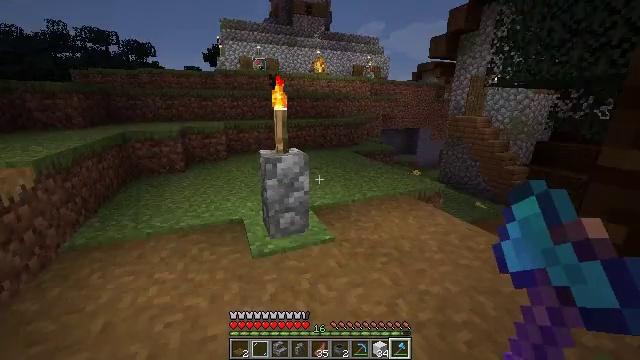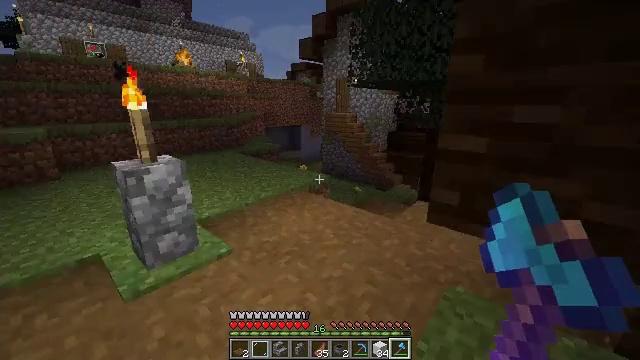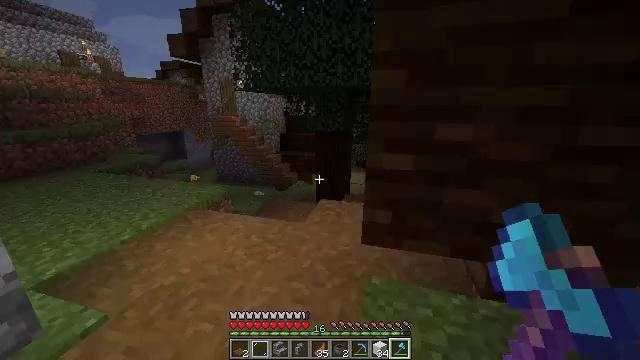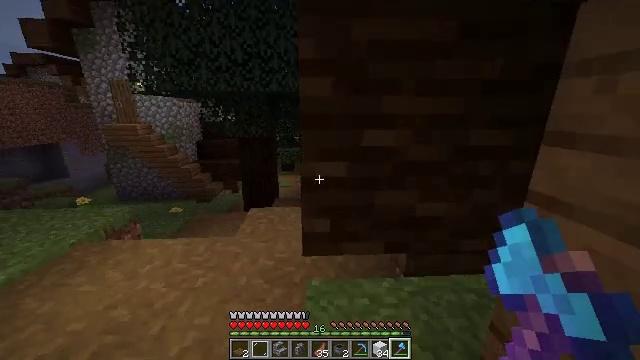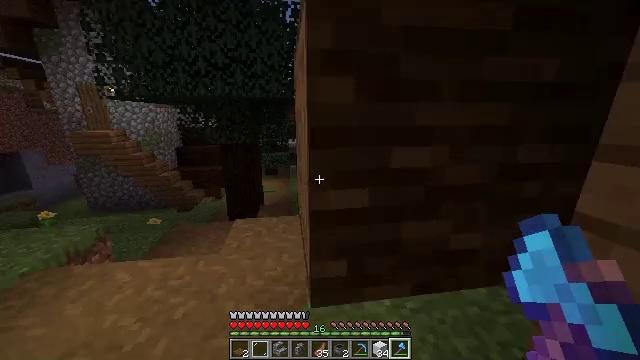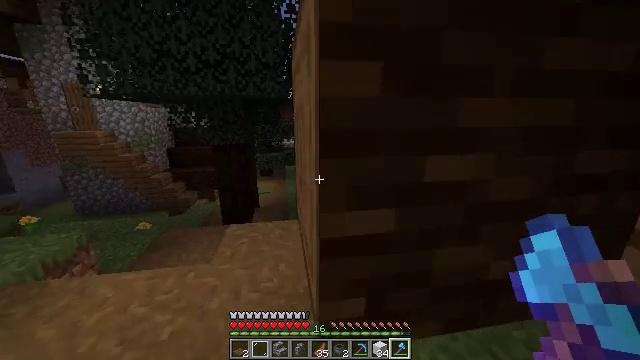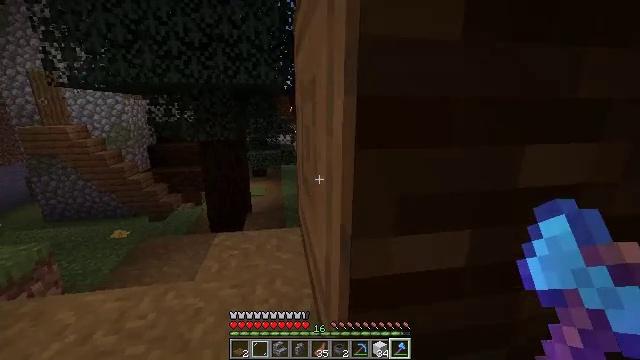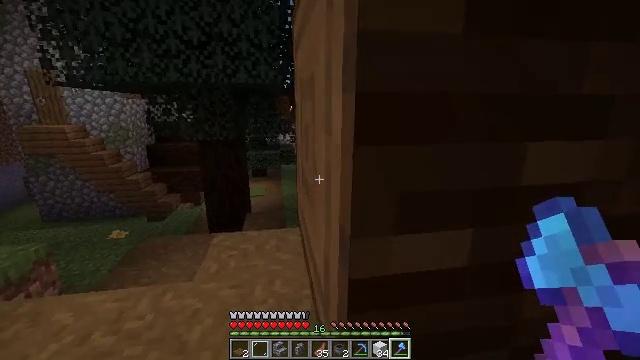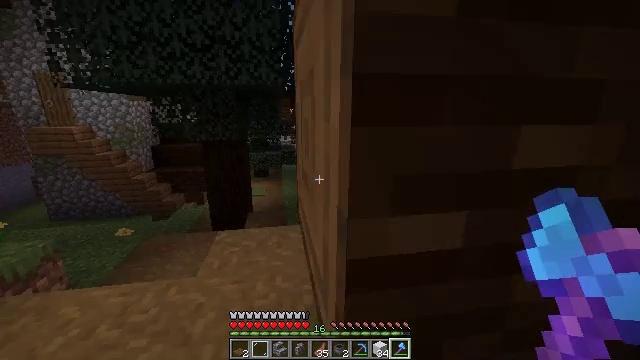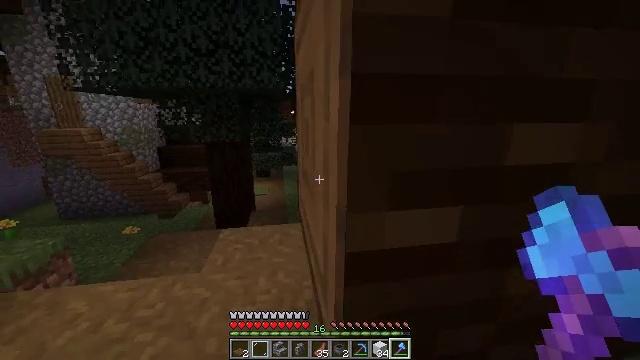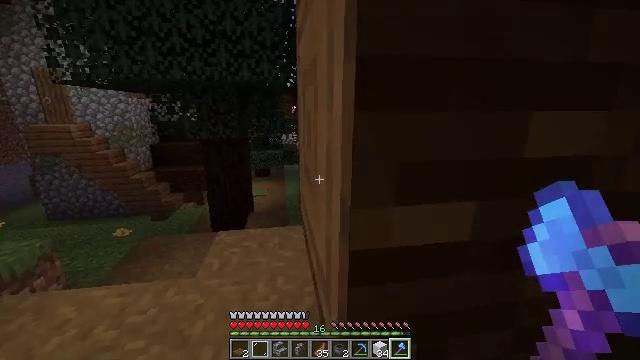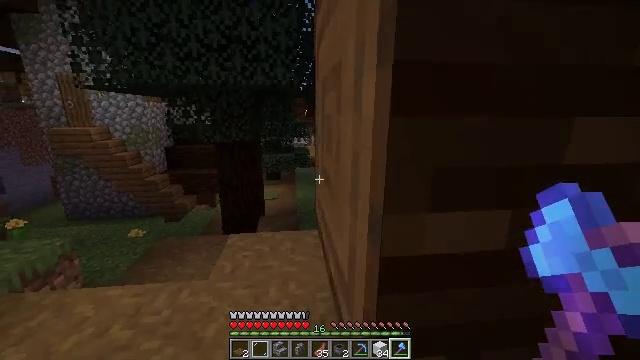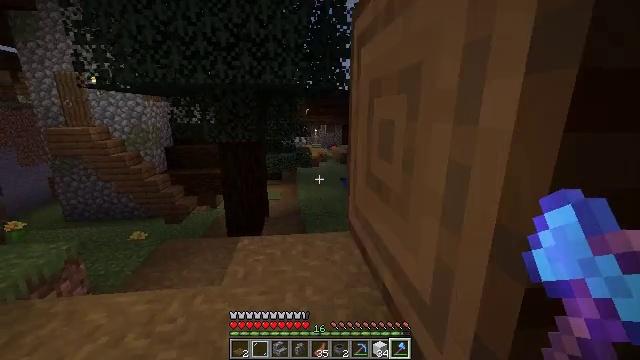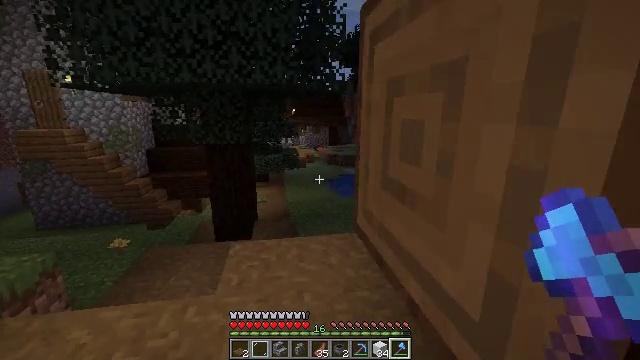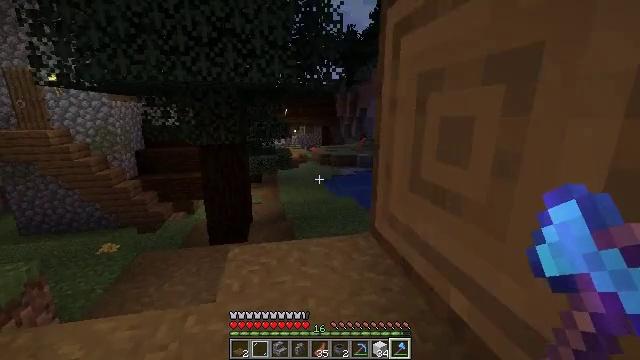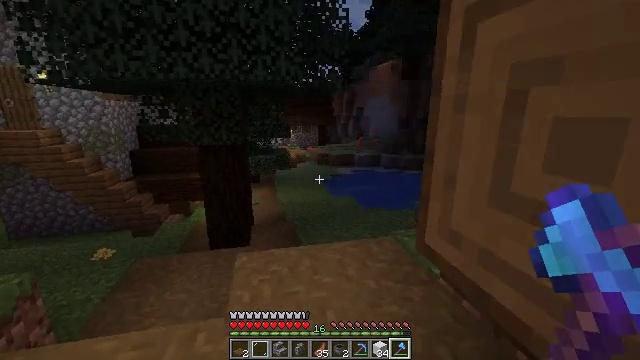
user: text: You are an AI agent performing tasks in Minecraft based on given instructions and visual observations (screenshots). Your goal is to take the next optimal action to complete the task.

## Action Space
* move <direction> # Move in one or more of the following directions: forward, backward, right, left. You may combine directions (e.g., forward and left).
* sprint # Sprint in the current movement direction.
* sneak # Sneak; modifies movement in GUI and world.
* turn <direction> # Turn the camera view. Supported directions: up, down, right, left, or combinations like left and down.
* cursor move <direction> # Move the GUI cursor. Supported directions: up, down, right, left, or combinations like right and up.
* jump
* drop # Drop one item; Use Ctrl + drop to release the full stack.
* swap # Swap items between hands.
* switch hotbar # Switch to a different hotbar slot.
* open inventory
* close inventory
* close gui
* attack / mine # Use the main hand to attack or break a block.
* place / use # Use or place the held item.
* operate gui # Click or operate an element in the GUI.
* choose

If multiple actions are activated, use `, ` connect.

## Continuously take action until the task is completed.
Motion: motion action
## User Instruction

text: Hold left button to gather the purple bed.
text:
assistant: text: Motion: move forward, turn right
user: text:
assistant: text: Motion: move forward, turn right
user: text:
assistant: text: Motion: move forward, turn right
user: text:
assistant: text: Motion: move forward, turn right
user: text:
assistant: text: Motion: turn right
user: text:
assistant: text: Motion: no_op
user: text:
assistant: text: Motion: no_op
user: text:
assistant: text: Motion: no_op
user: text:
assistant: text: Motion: no_op
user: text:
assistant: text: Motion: no_op
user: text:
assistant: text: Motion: move left, turn left
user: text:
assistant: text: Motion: move forward and move left
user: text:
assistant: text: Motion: move forward and move left, turn right
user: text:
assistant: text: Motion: move forward and move left, turn right
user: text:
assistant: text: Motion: move forward and move left, turn right
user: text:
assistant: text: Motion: move forward and move left, turn right
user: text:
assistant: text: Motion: move forward and move left, turn right
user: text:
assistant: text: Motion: move forward and move left, turn right and down
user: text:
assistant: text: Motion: move forward and move left, turn right
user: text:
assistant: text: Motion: move forward and move left, turn right
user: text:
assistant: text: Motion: move forward and move left, turn right
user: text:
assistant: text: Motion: move forward and move left, turn right
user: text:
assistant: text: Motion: move forward, turn right
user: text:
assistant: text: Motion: move forward, turn right and up
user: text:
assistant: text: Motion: move forward, turn right and up
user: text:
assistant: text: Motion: move forward, turn right
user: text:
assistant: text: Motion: move forward, turn right and up
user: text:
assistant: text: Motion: turn right and up
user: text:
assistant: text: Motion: turn right and up
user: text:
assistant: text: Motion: move forward, turn right and up